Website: walmart
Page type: account-selection
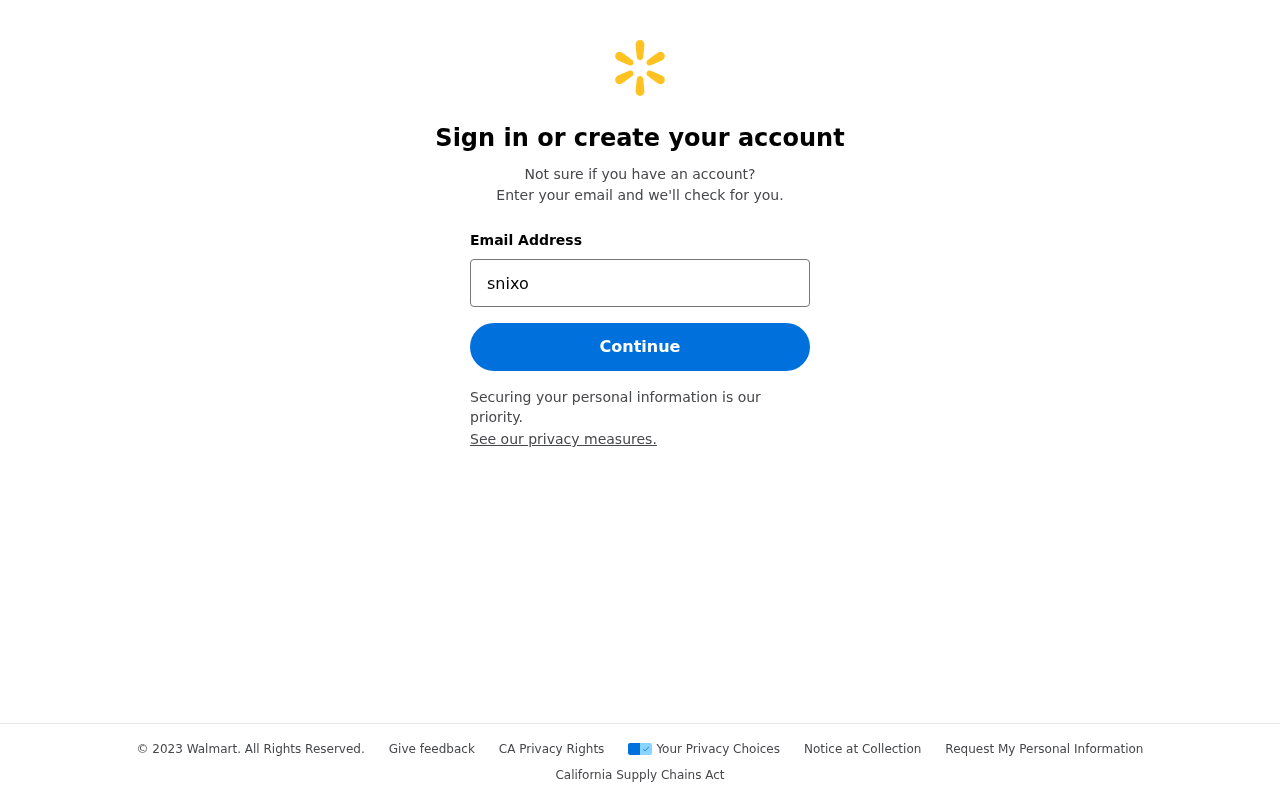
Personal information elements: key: PII_EMAIL
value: snixon@gmail.com